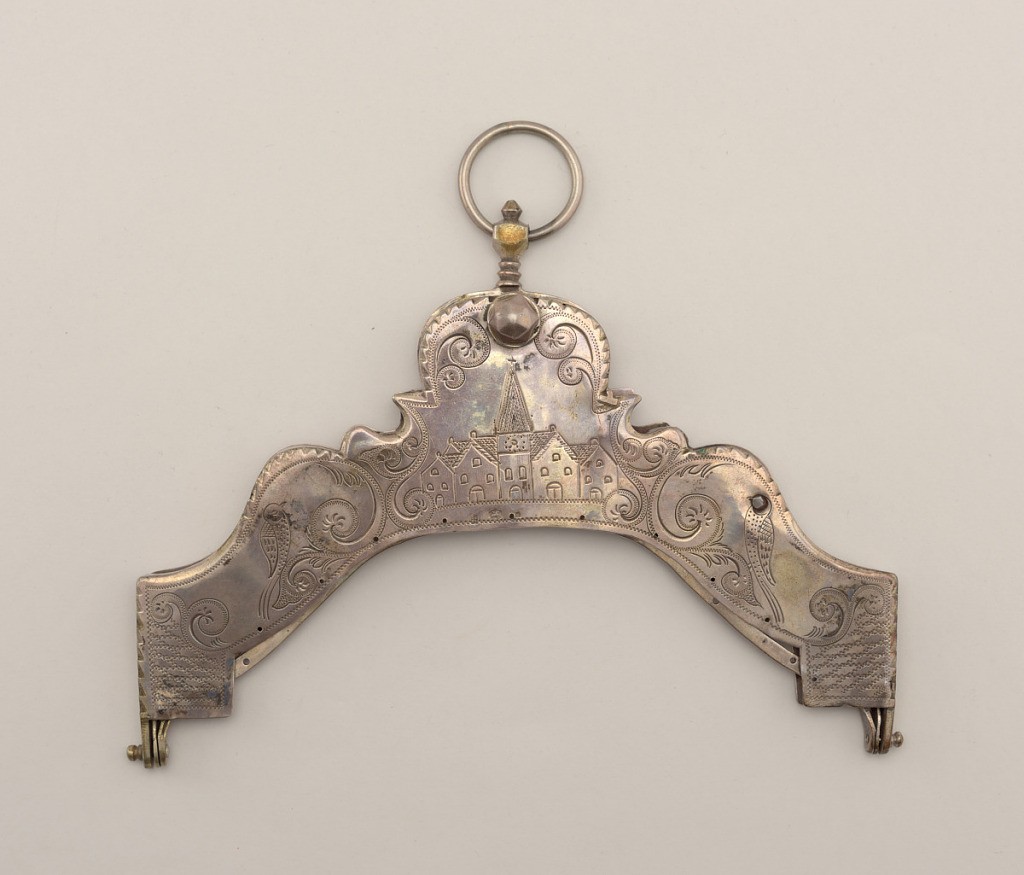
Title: Clasp
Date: early 19th century
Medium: silver
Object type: clasp
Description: Shaped purse frame and inner frame pivoting on two pins. Front piece engraved with church and townscape, birds and scrollwork. Suspension ring and diamond-cut knob.